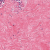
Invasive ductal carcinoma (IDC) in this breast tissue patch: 0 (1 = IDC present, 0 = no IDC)